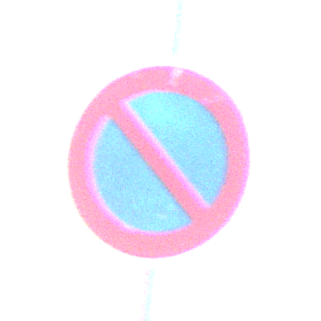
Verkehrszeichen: EingeschraenktesHalteverbot
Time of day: SunriseSunset
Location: Outdoor (Urban)
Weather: Overcast
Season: NotSpecified
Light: Natural